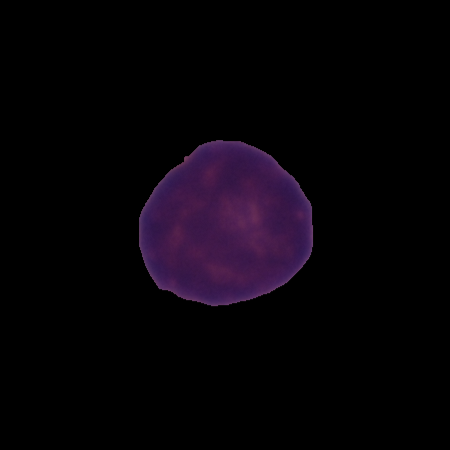
Label: healthy